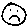
Label: smiley face